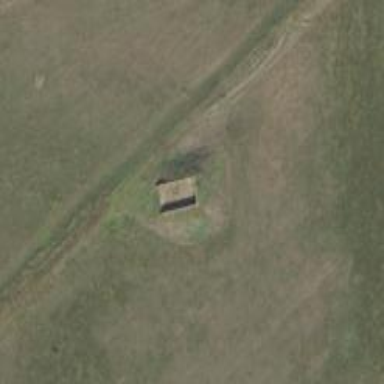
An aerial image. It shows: Military bunker.